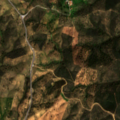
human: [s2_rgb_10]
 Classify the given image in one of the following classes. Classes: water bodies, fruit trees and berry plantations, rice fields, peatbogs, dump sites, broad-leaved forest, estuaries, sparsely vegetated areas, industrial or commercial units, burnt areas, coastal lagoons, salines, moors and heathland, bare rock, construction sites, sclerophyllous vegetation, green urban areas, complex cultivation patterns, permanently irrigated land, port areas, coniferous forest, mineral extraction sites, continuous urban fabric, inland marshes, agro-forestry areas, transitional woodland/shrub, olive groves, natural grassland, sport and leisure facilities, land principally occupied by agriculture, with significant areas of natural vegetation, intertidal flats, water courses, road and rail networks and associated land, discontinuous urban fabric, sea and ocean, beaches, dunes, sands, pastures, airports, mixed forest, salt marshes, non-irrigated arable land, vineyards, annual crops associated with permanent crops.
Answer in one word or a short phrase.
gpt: land principally occupied by agriculture, with significant areas of natural vegetation, agro-forestry areas, broad-leaved forest, sclerophyllous vegetation, transitional woodland/shrub